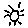
Label: sun